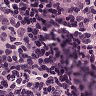
Metastatic tissue present: no